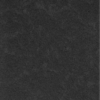
Label: dusty